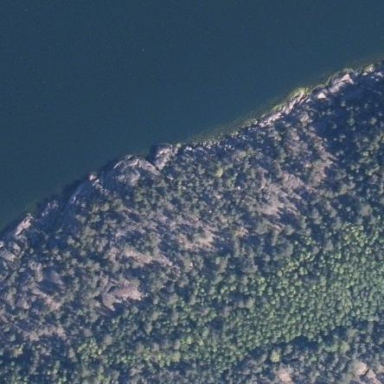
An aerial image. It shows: Landscape of bare rock.